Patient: sex M, age 57
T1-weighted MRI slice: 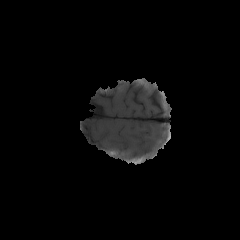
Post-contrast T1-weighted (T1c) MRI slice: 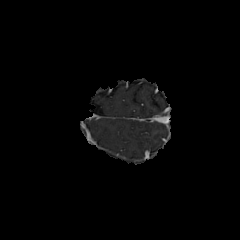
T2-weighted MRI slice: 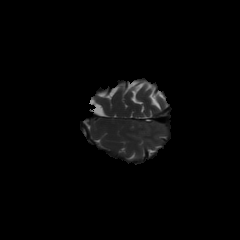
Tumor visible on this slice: no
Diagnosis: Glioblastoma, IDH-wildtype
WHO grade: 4